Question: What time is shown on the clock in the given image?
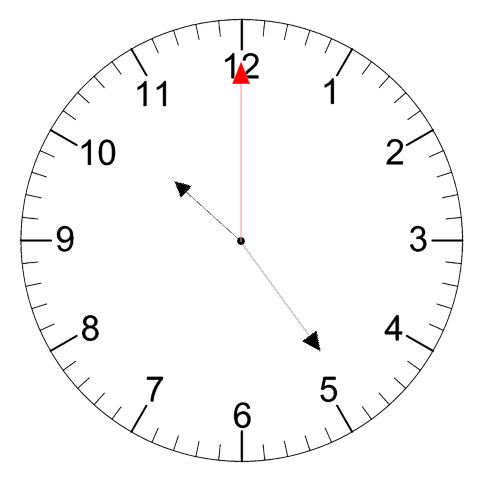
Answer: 10:24:00